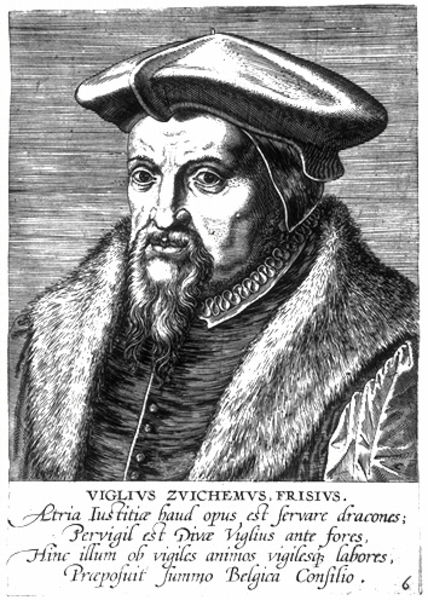
Titel: Bildnis des Viglius ab Ayta van Zuichem
Künstler: Philipp Galle
Institution: (Seriendruck)
Schlagwörter: dunkel, mann, grau, hintergrund, hut, hüte, kopfbedeckungen, mund, nase, schwarz, stirn, weiss, zeichnung, blick, alt, bart, jacke, kappe, mütze, mützen, augen, falten, gesicht, kragen, pelz, samt, ärmel, bildnis, portrait, porträt, flach, auge, mantel, brustbild, bruststück, lippen, locken, renaissance, seide, kopfbedeckung, holzschnitt, schrift, graphik, hat, white, black, collar, face, formal, gray, grey, lace, nose, old, robe, inschrift, barbe, bouton, homme, nez, rides, looking, pattern, picture, print, rüschen, wange, knöpfe, striche, druck, druckgraphik, schwarzweiss, schraffur, radierung, stich, barrett, illustration, text, woodcut, chapeau, krause, barett, pelzkragen, profile, sad, man, rubens, mittelalter, wams, knopfreihe, netherlands, german, eyes, male, noble, drawing, paper, sechs, kupferstich, black and white, gaze, chin, coat, fur, mouth, wrinkles, buttons, etching, line, sketch, beard, old man, jacket, pen, writing, warze, italy, person, boutons, cheeks, shoulder, latein, ink, italian, art, engraving, pencil, medieval, reformation, eye, lines, lips, shoulders, stare, warzen, paint, staring, money, reformator, wamps, melanchton, rich, geldschein, forehead, page, shirt, gutenberg, goatee, angry, belgien, zwingli, latin, texte, russian, fourrure, potrait, ruffles, mustache, moustache, ride, sleeves, words, serious, wig, rechtsanwalt, copper, thinker, ruff, frisius, graphikr, muttermahl, viglius zuichemus frisius, fur collar, fat, bread, wrinkle, belgian, official, ruler, at, xt, 1520, belgium, porttrait, viglius, tunic, etch, six, name, colorless, stole, biography, regal, blakc and white, wart, teacher, moustach, 6, fur coat, vatican, pelt, obituary, copperplate, severe, sopperplate engraving, viglivs, vglivs, pimple, mustash, zvichemvs, risivs, frisivs, atria, viglivs zvichemvs frisivs, academics, triangular hat, viglius zvichemus frisius, imange, strange guy, page 6, rince, fourrrure